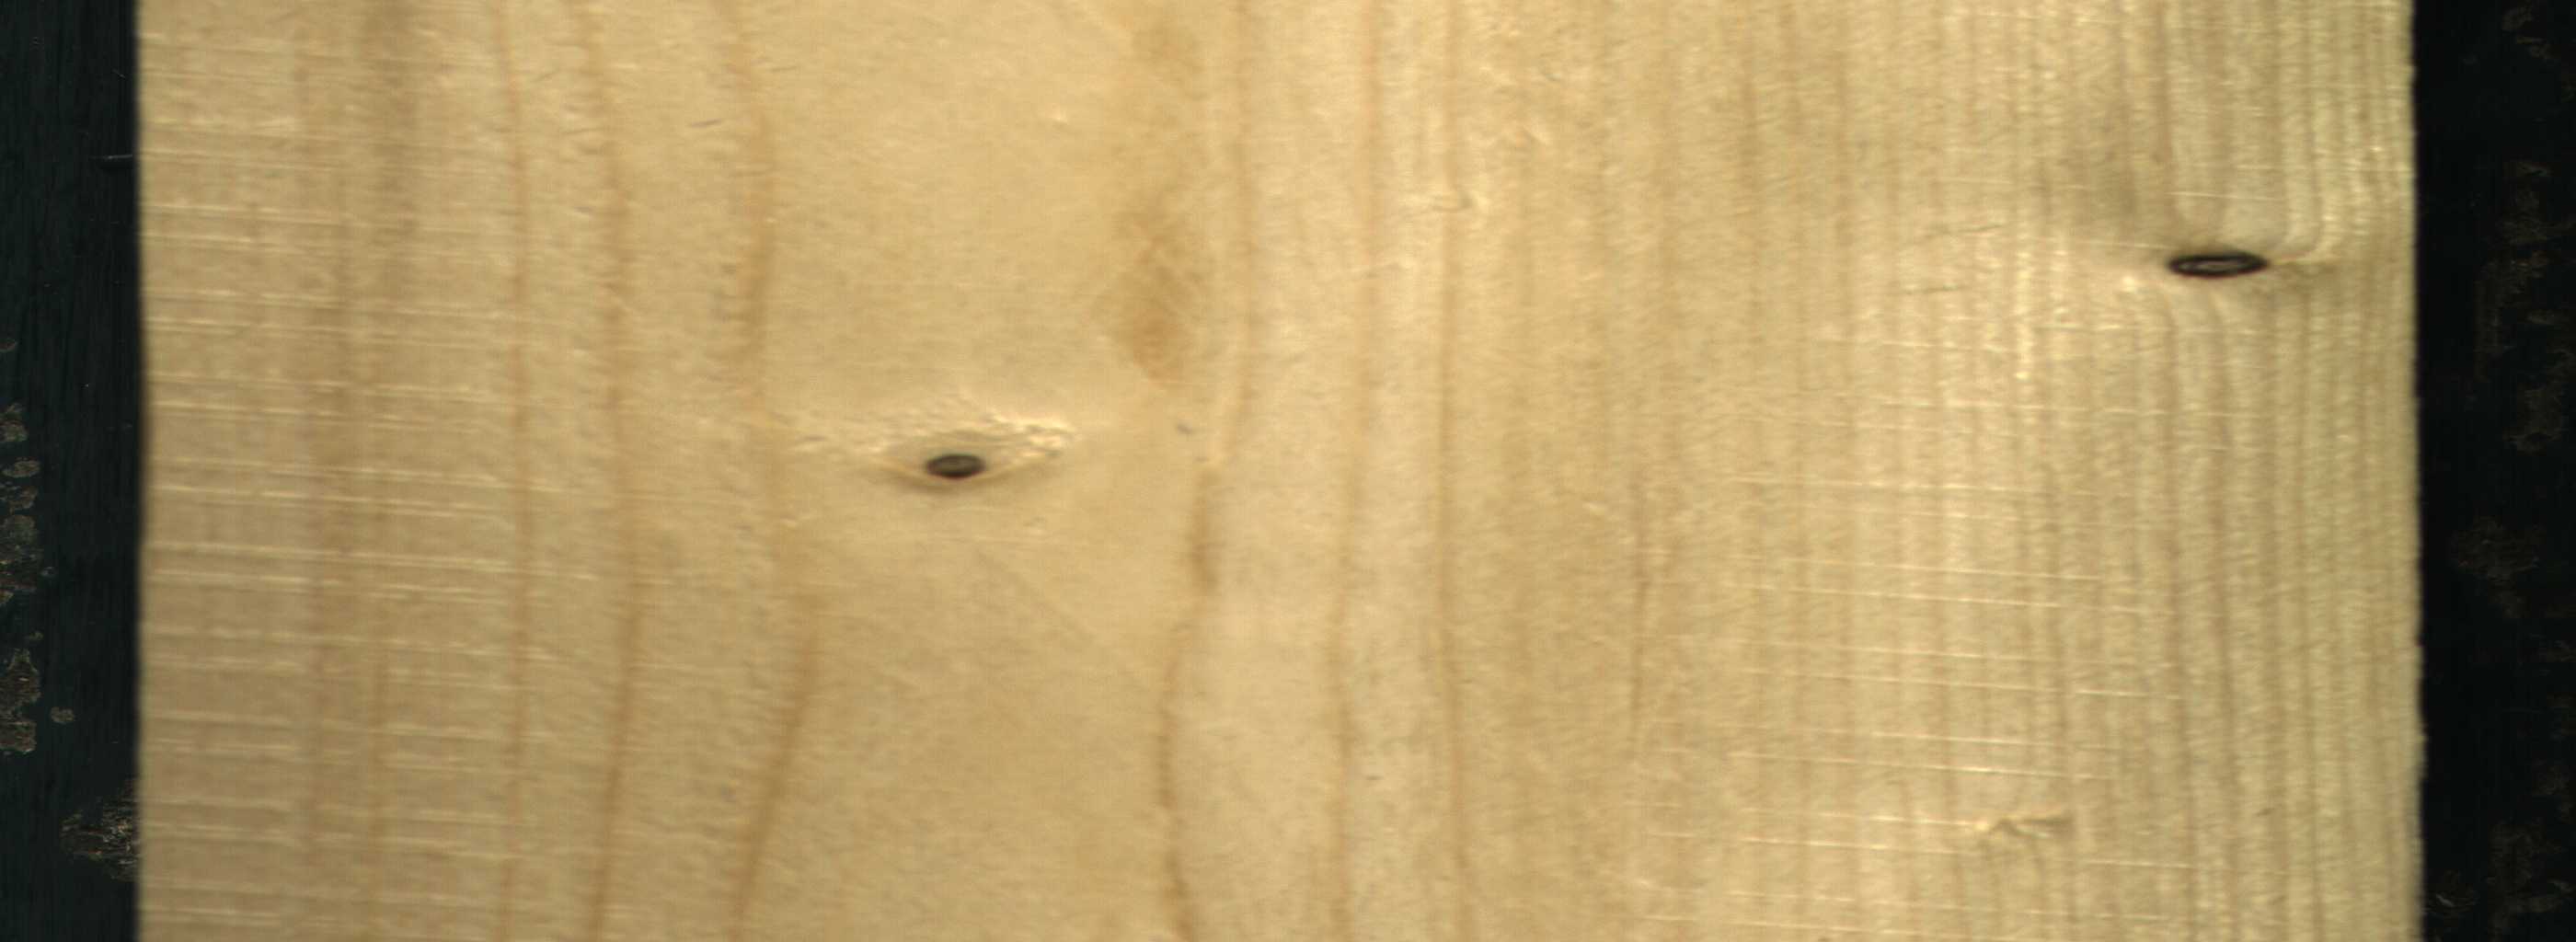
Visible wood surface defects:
Dead_Knot
Dead_Knot